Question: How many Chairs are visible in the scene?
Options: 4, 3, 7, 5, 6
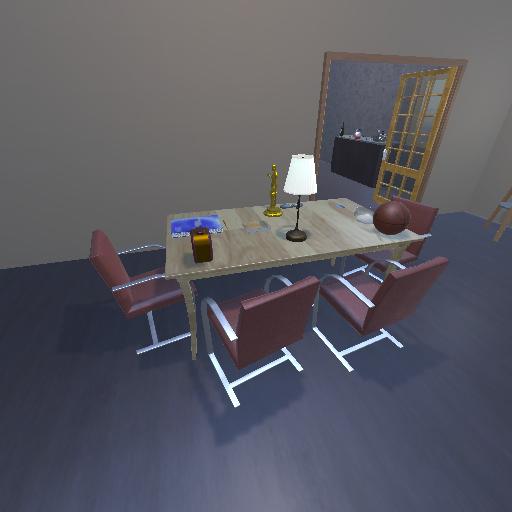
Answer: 4